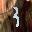
Label: 3